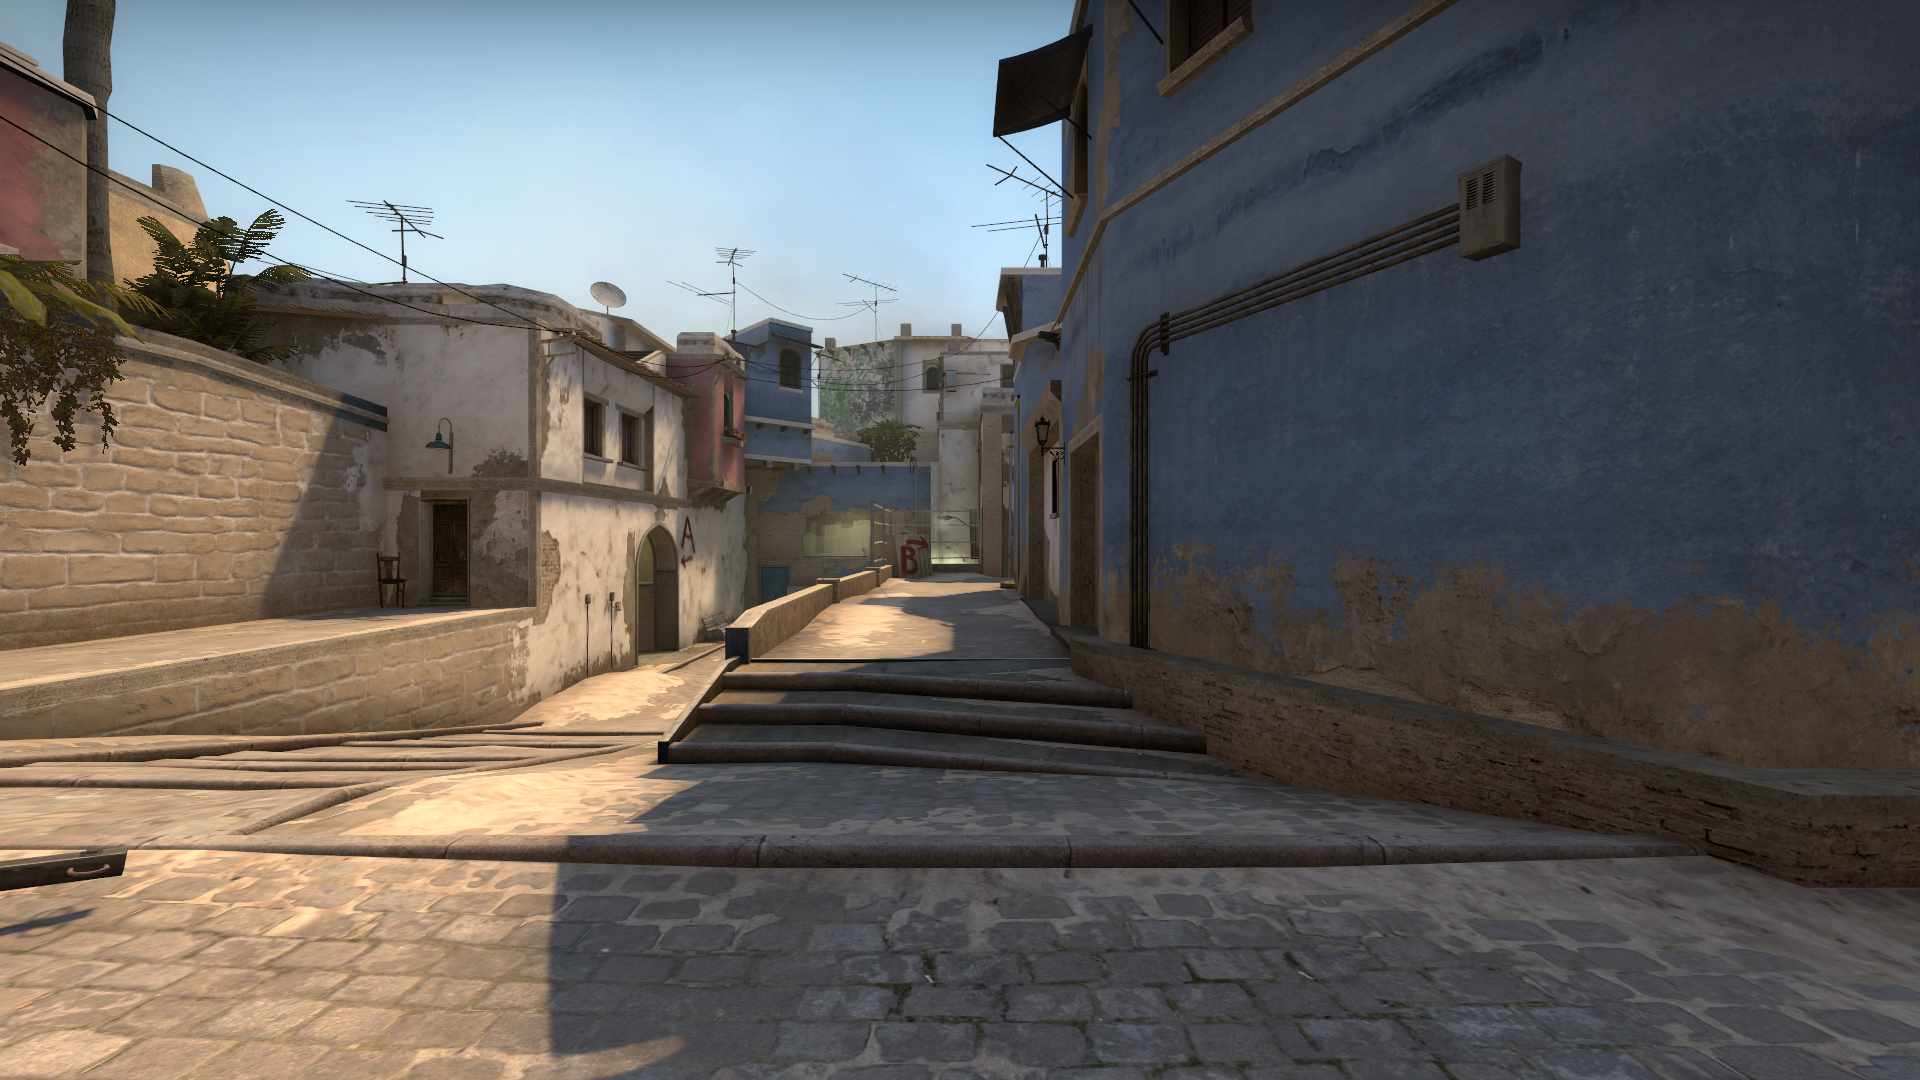
Map: de_mirage